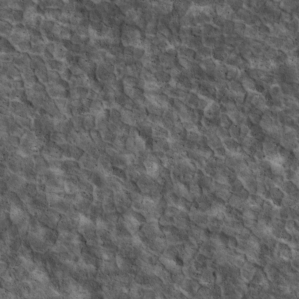
Label: non_frost